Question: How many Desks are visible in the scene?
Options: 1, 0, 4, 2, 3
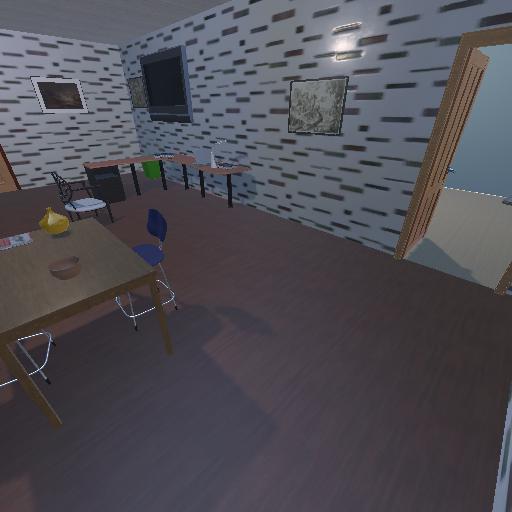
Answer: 1